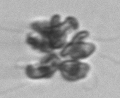
Label: Corymbellus